Interaction volume radius: 10 \u00c5
Interaction volume height: 25 \u00c5
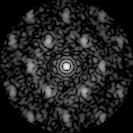
Disorder parameter: 0.5806